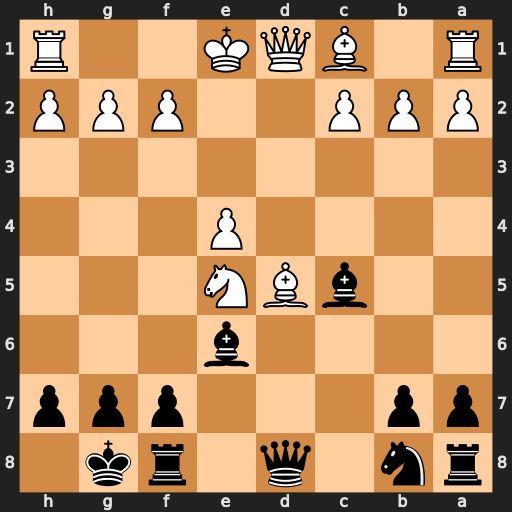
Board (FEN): rn1q1rk1/pp3ppp/4b3/2bBN3/4P3/8/PPP2PPP/R1BQK2R
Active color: b
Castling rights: KQ
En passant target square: -
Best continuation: Bxd5 Qxd5 Qxd5 exd5 Re8